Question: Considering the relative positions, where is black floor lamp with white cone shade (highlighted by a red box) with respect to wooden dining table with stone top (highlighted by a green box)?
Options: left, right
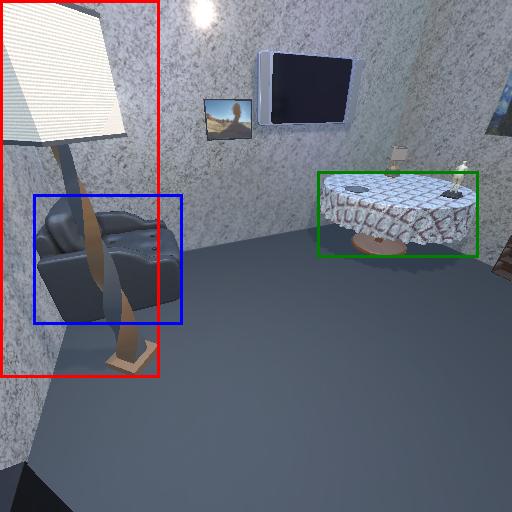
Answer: left